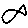
Label: fish